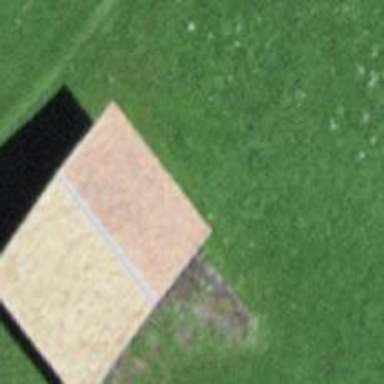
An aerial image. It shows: Shed building.